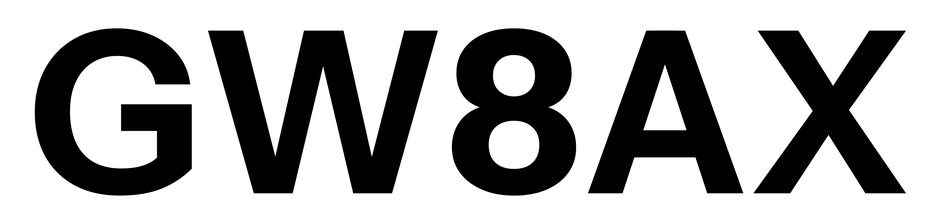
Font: InstrumentSans_Bold